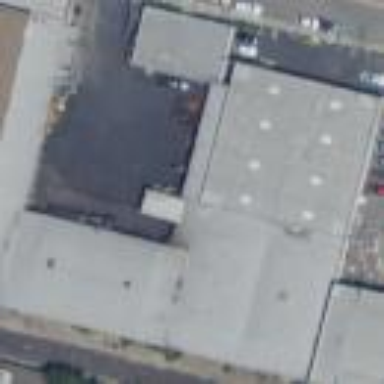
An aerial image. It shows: Warehouse.